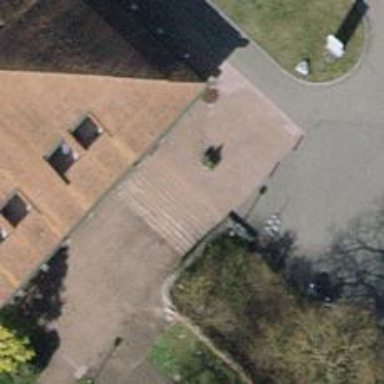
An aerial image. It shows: Concrete steps.